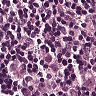
Metastatic tissue present: yes